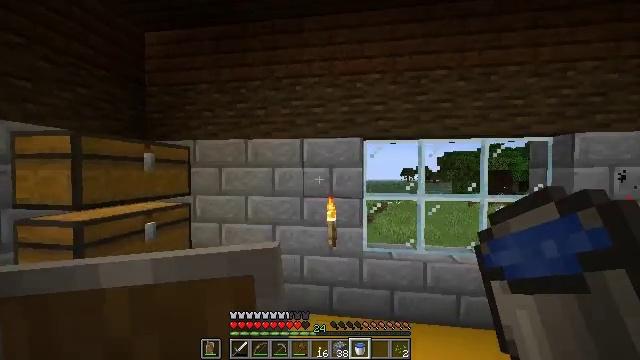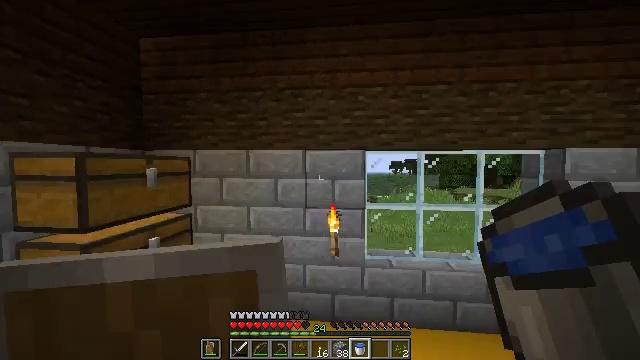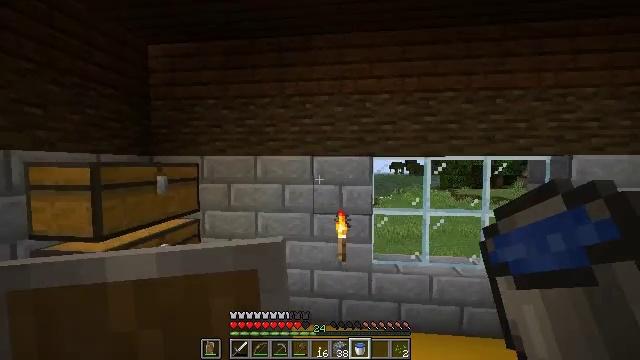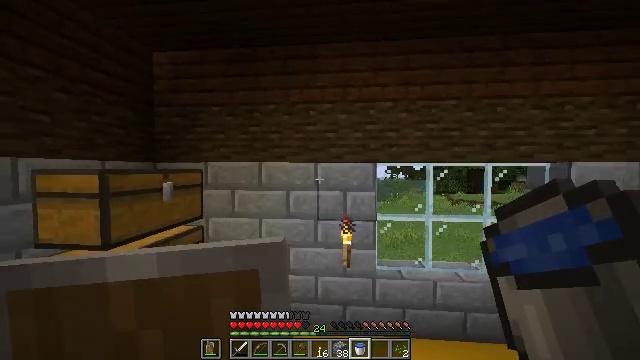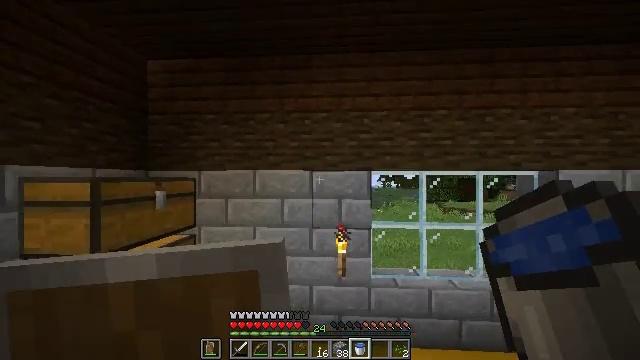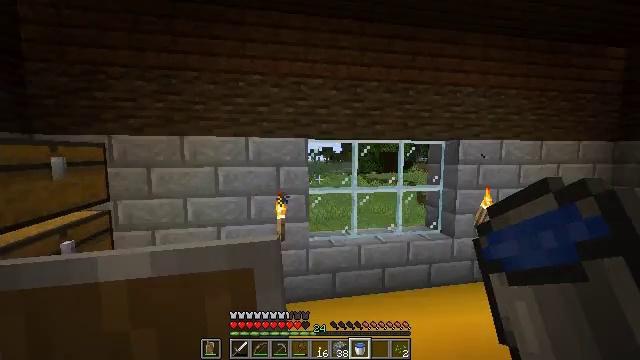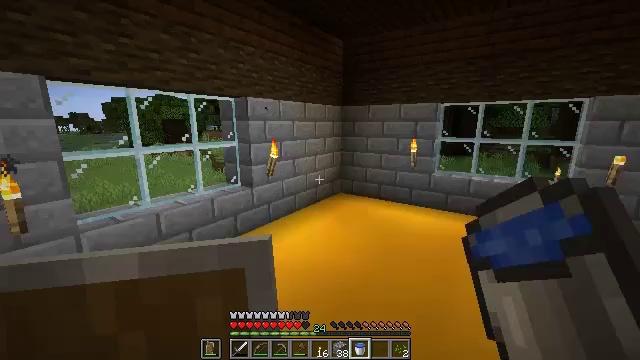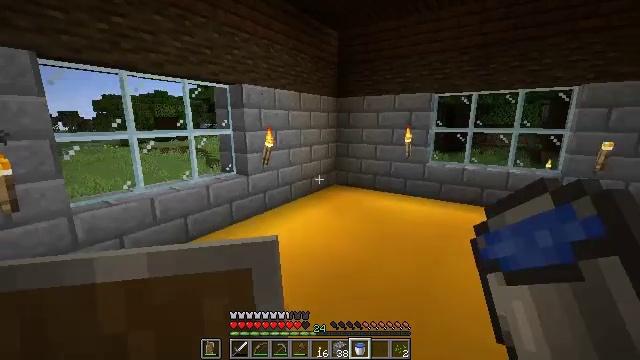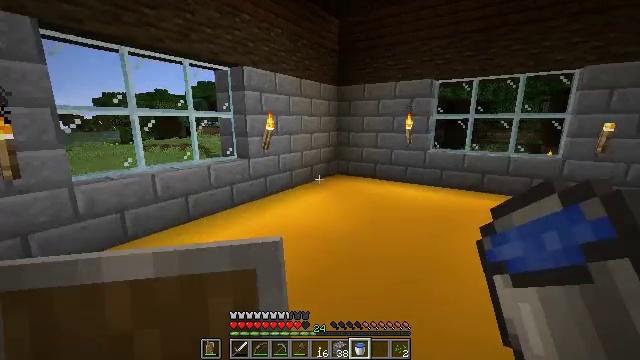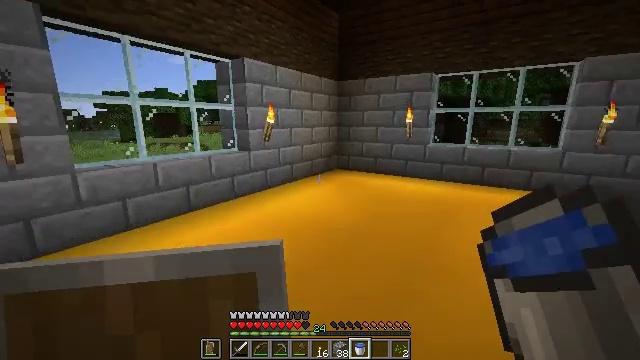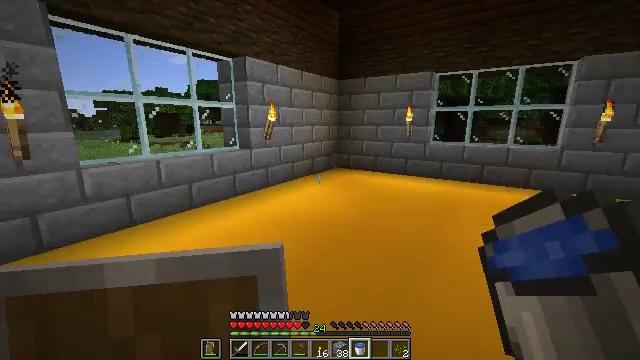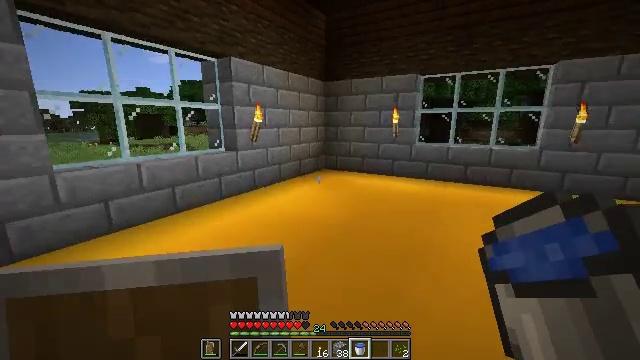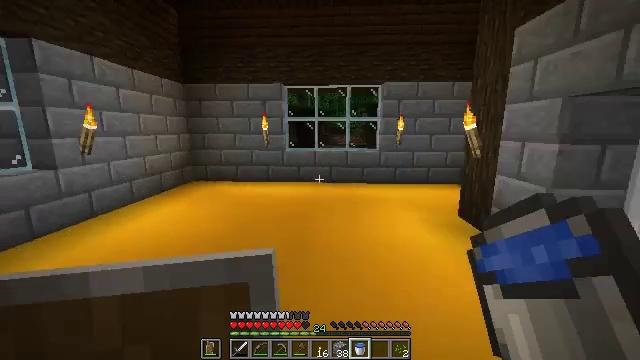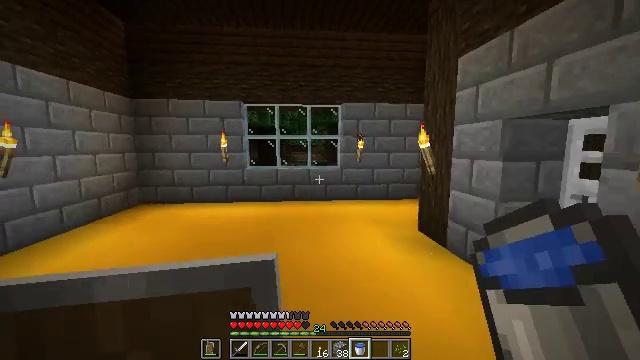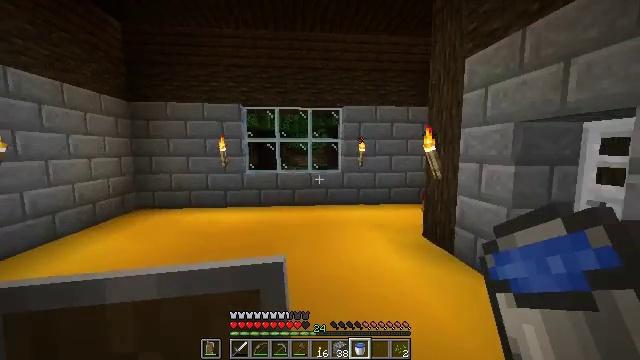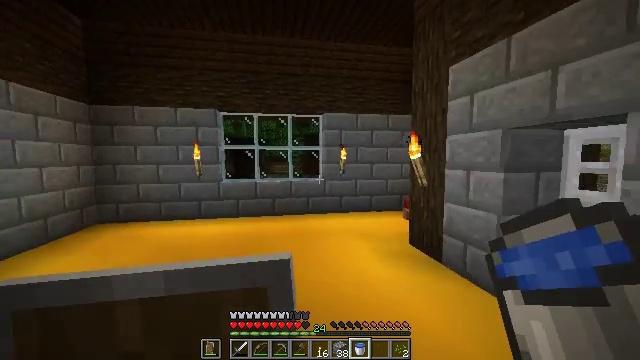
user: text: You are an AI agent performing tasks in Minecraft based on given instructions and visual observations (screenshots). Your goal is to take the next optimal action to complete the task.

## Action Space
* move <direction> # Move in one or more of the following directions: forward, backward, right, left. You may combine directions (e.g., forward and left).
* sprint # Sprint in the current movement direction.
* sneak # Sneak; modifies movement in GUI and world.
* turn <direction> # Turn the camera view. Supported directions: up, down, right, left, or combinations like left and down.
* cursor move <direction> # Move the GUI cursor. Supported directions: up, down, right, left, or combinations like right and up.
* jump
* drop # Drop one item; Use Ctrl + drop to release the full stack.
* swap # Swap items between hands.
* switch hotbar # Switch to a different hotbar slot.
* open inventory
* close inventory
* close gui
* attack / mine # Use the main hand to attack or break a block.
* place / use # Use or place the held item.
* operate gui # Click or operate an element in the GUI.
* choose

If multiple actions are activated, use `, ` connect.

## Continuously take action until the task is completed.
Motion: motion action
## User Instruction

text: Mine a chest to move it.
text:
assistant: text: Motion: move left, turn right and down
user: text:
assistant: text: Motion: no_op
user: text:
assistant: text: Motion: turn up
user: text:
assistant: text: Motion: turn right and up
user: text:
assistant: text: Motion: turn right and down
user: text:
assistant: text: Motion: turn right and down
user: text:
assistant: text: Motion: turn right
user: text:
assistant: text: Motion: no_op
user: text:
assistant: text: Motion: no_op
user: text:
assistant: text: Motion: no_op
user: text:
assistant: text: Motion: move forward, turn right
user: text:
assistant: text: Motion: move forward, turn right and up
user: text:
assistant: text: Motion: move forward, turn right and up
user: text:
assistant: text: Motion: move forward and move left
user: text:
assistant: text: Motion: move forward and move left, turn right and up
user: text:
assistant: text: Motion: move forward and move left, turn right and up
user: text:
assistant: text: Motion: move forward and move left
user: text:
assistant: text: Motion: move forward and move left
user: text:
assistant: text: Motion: move forward and move left
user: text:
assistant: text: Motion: move forward and move left
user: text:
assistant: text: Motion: move forward and move left, turn right
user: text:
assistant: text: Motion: move forward and move left, turn right
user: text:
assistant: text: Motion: move forward
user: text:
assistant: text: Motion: move forward
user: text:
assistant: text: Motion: move forward
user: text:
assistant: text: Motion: move forward
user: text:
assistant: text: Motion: move forward
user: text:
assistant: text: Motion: move forward and move right
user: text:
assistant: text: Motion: move forward and move right
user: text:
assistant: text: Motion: move forward and move right